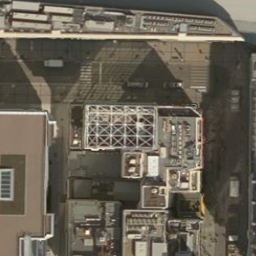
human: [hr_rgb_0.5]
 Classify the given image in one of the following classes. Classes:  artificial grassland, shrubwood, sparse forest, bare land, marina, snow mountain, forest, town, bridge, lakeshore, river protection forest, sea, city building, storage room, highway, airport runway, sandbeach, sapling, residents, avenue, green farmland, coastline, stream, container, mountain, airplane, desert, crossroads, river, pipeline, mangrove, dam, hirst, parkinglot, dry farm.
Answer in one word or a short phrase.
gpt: city building